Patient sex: M
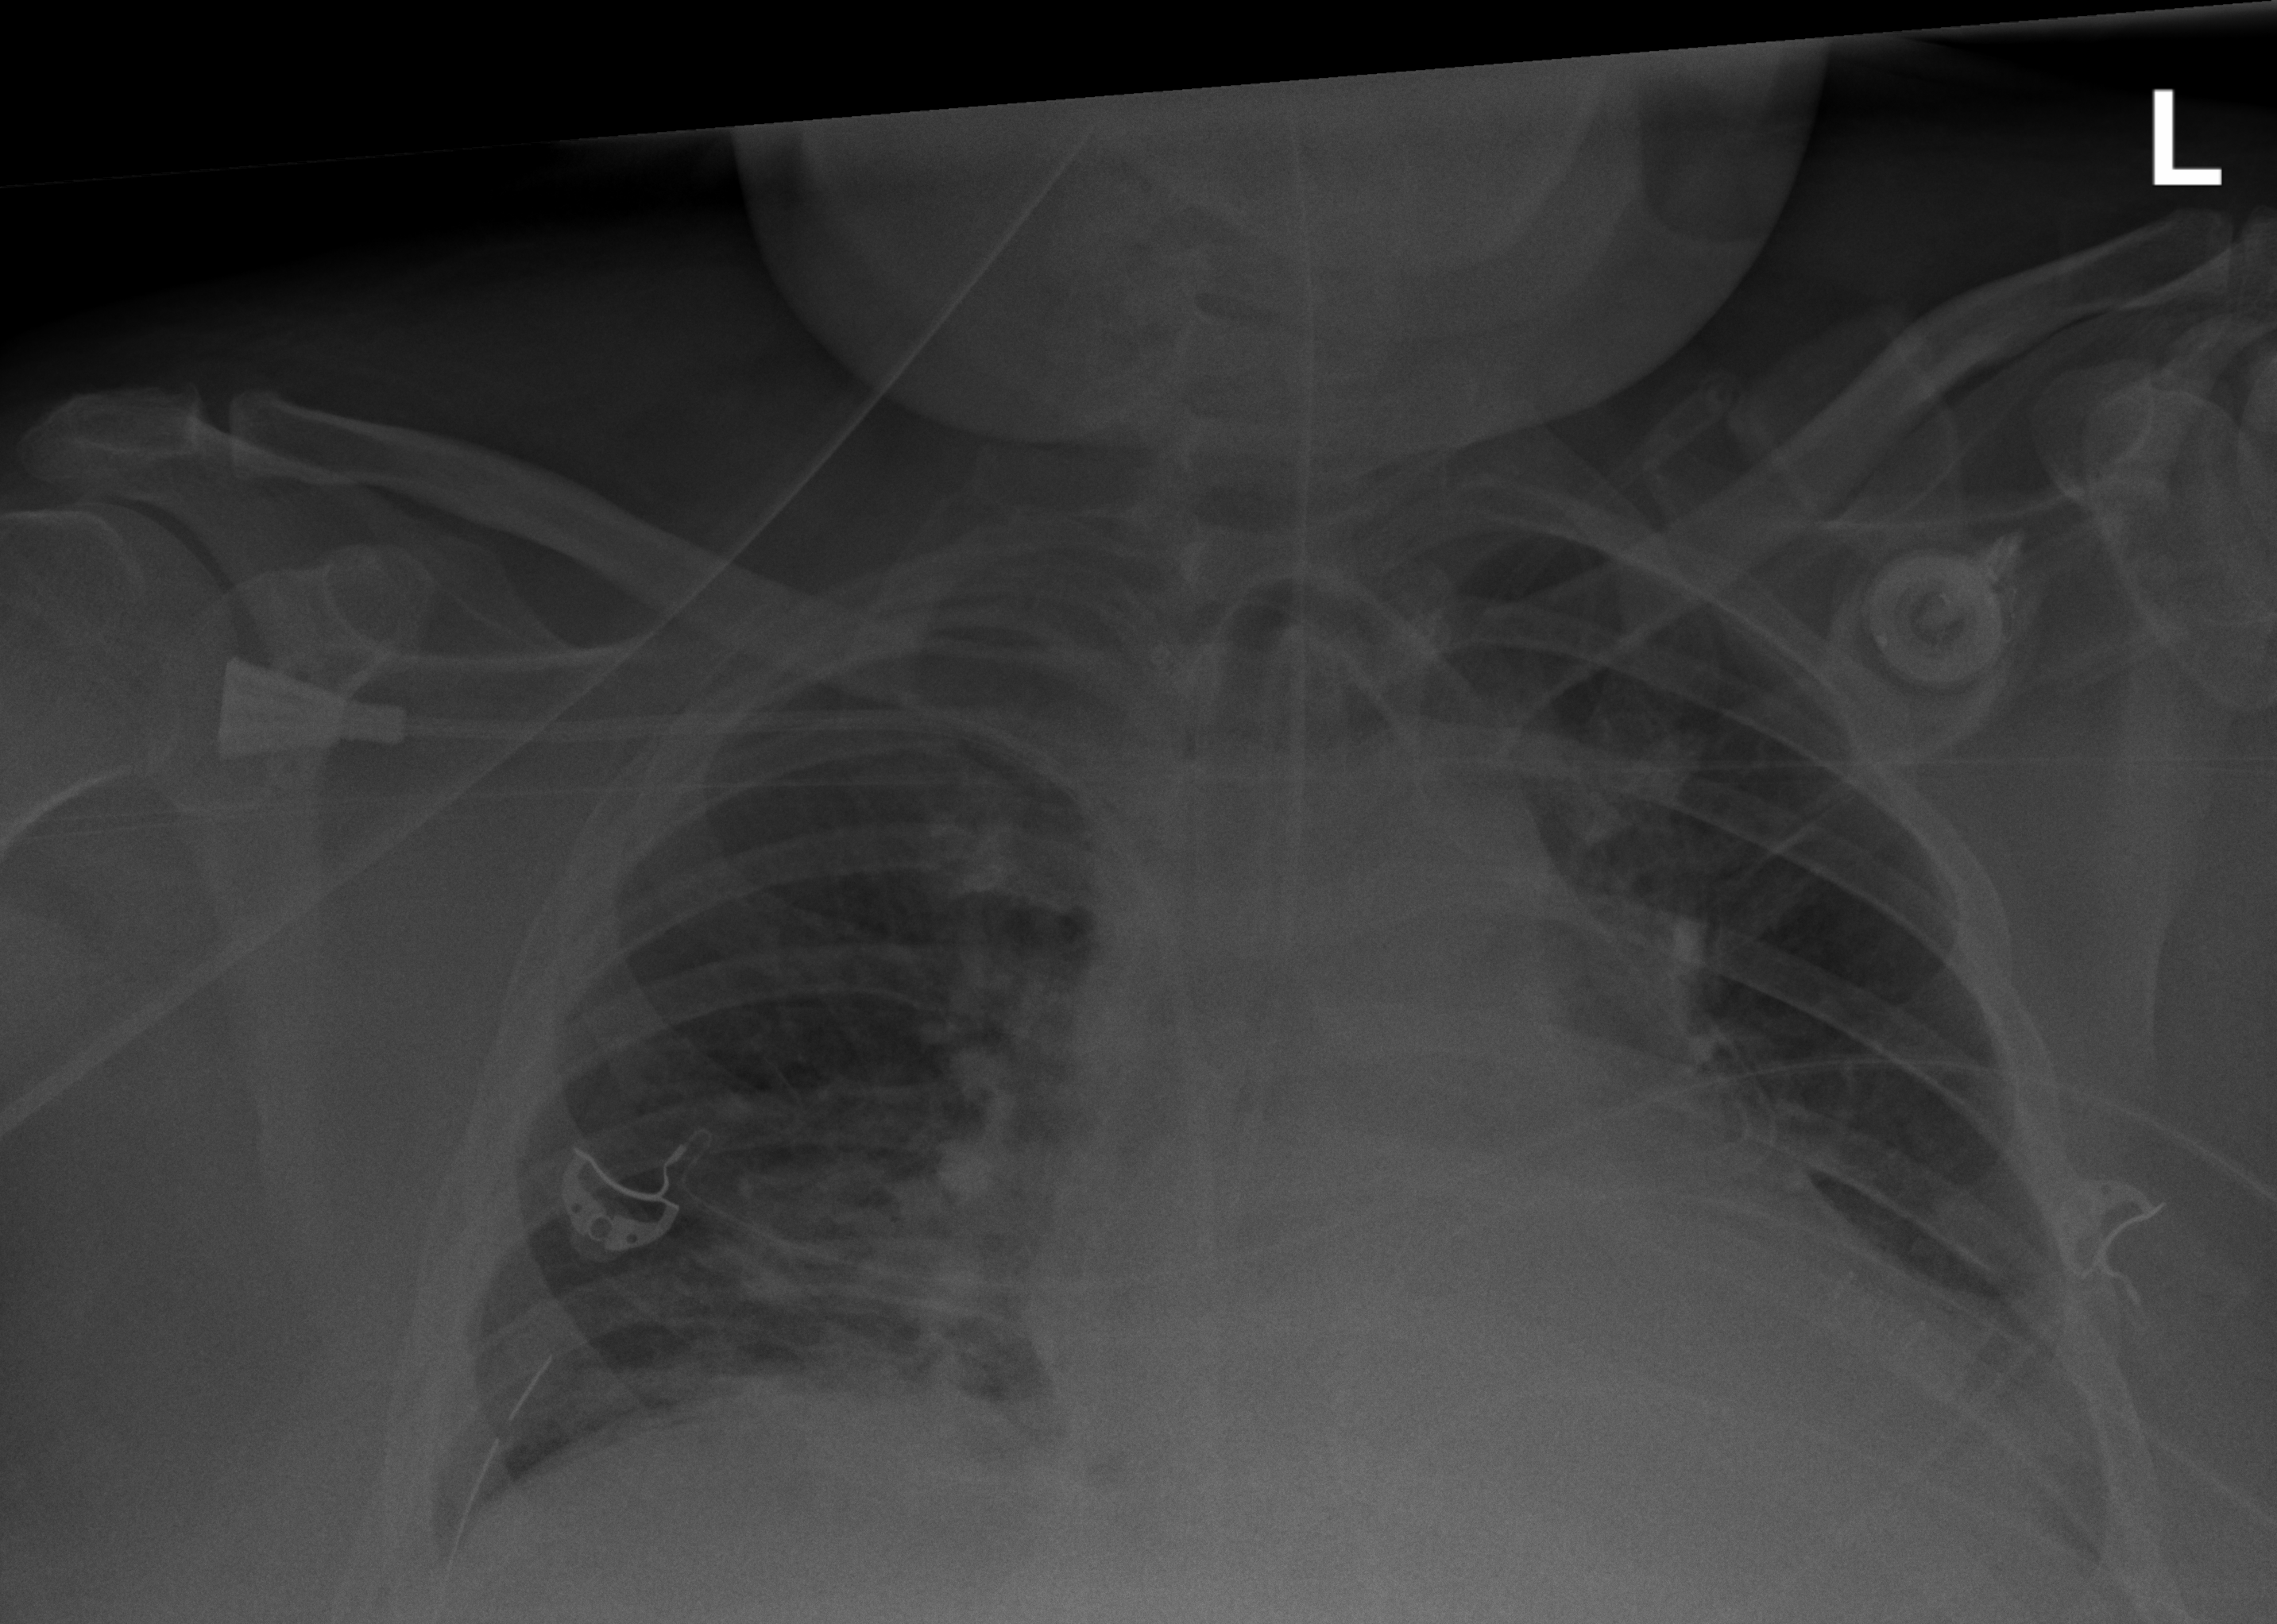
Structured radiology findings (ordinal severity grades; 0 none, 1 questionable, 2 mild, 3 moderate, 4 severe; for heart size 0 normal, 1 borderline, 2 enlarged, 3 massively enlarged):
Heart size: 2
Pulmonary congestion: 0
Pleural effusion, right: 0
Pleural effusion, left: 2
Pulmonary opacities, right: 0
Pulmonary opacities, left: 0
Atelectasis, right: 2
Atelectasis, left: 2